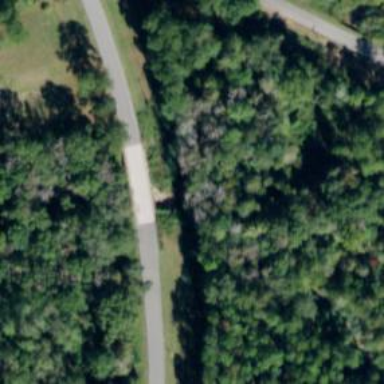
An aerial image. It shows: Tertiary road with bridge.